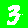
Digit: 3